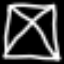
Label: hourglass